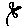
Label: flower